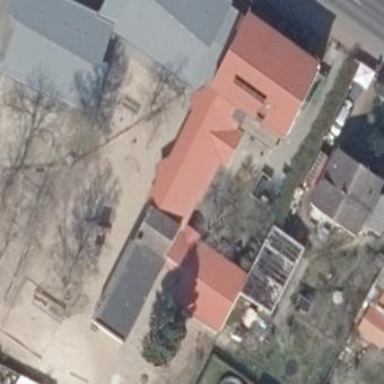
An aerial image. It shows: Kindergarten.